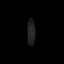
Tissue: prostate
Cell type: T cells
Senescence score: 0.6912
Nuclear area (px): 214
Mean DAPI intensity: 32.206